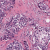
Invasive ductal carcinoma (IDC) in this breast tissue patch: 1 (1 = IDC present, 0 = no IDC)